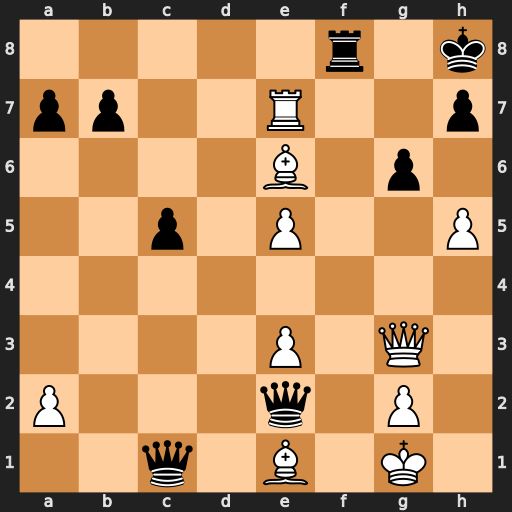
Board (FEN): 5r1k/pp2R2p/4B1p1/2p1P2P/8/4P1Q1/P3q1P1/2q1B1K1
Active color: w
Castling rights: -
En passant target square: -
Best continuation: Rxh7+ Kxh7 Qxg6+ Kh8 Qh6#